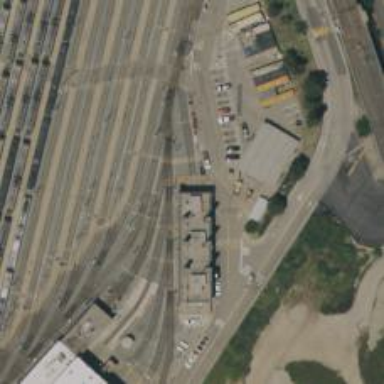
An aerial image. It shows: Light rail service yard with electrified contact lines.